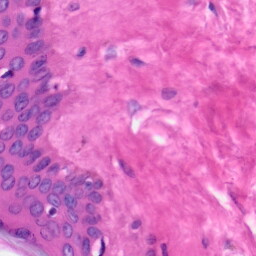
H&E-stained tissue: Skin